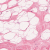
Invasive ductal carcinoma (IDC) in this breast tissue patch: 0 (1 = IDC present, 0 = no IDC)